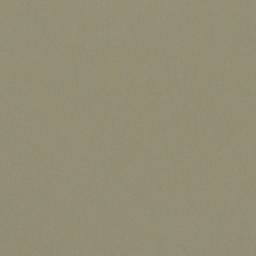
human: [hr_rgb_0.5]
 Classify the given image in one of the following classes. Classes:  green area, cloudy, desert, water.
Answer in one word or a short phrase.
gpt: cloudy